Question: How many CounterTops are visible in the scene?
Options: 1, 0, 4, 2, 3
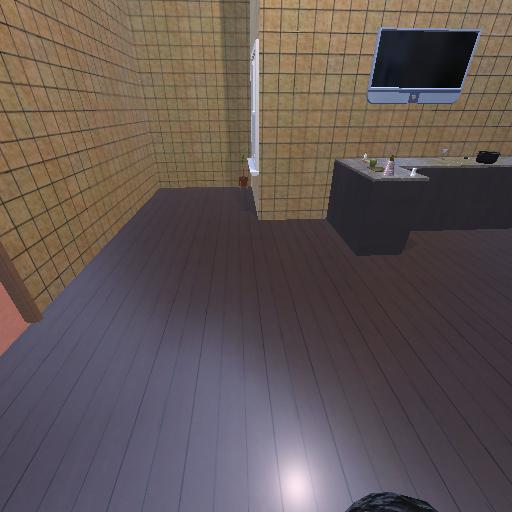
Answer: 1